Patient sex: M
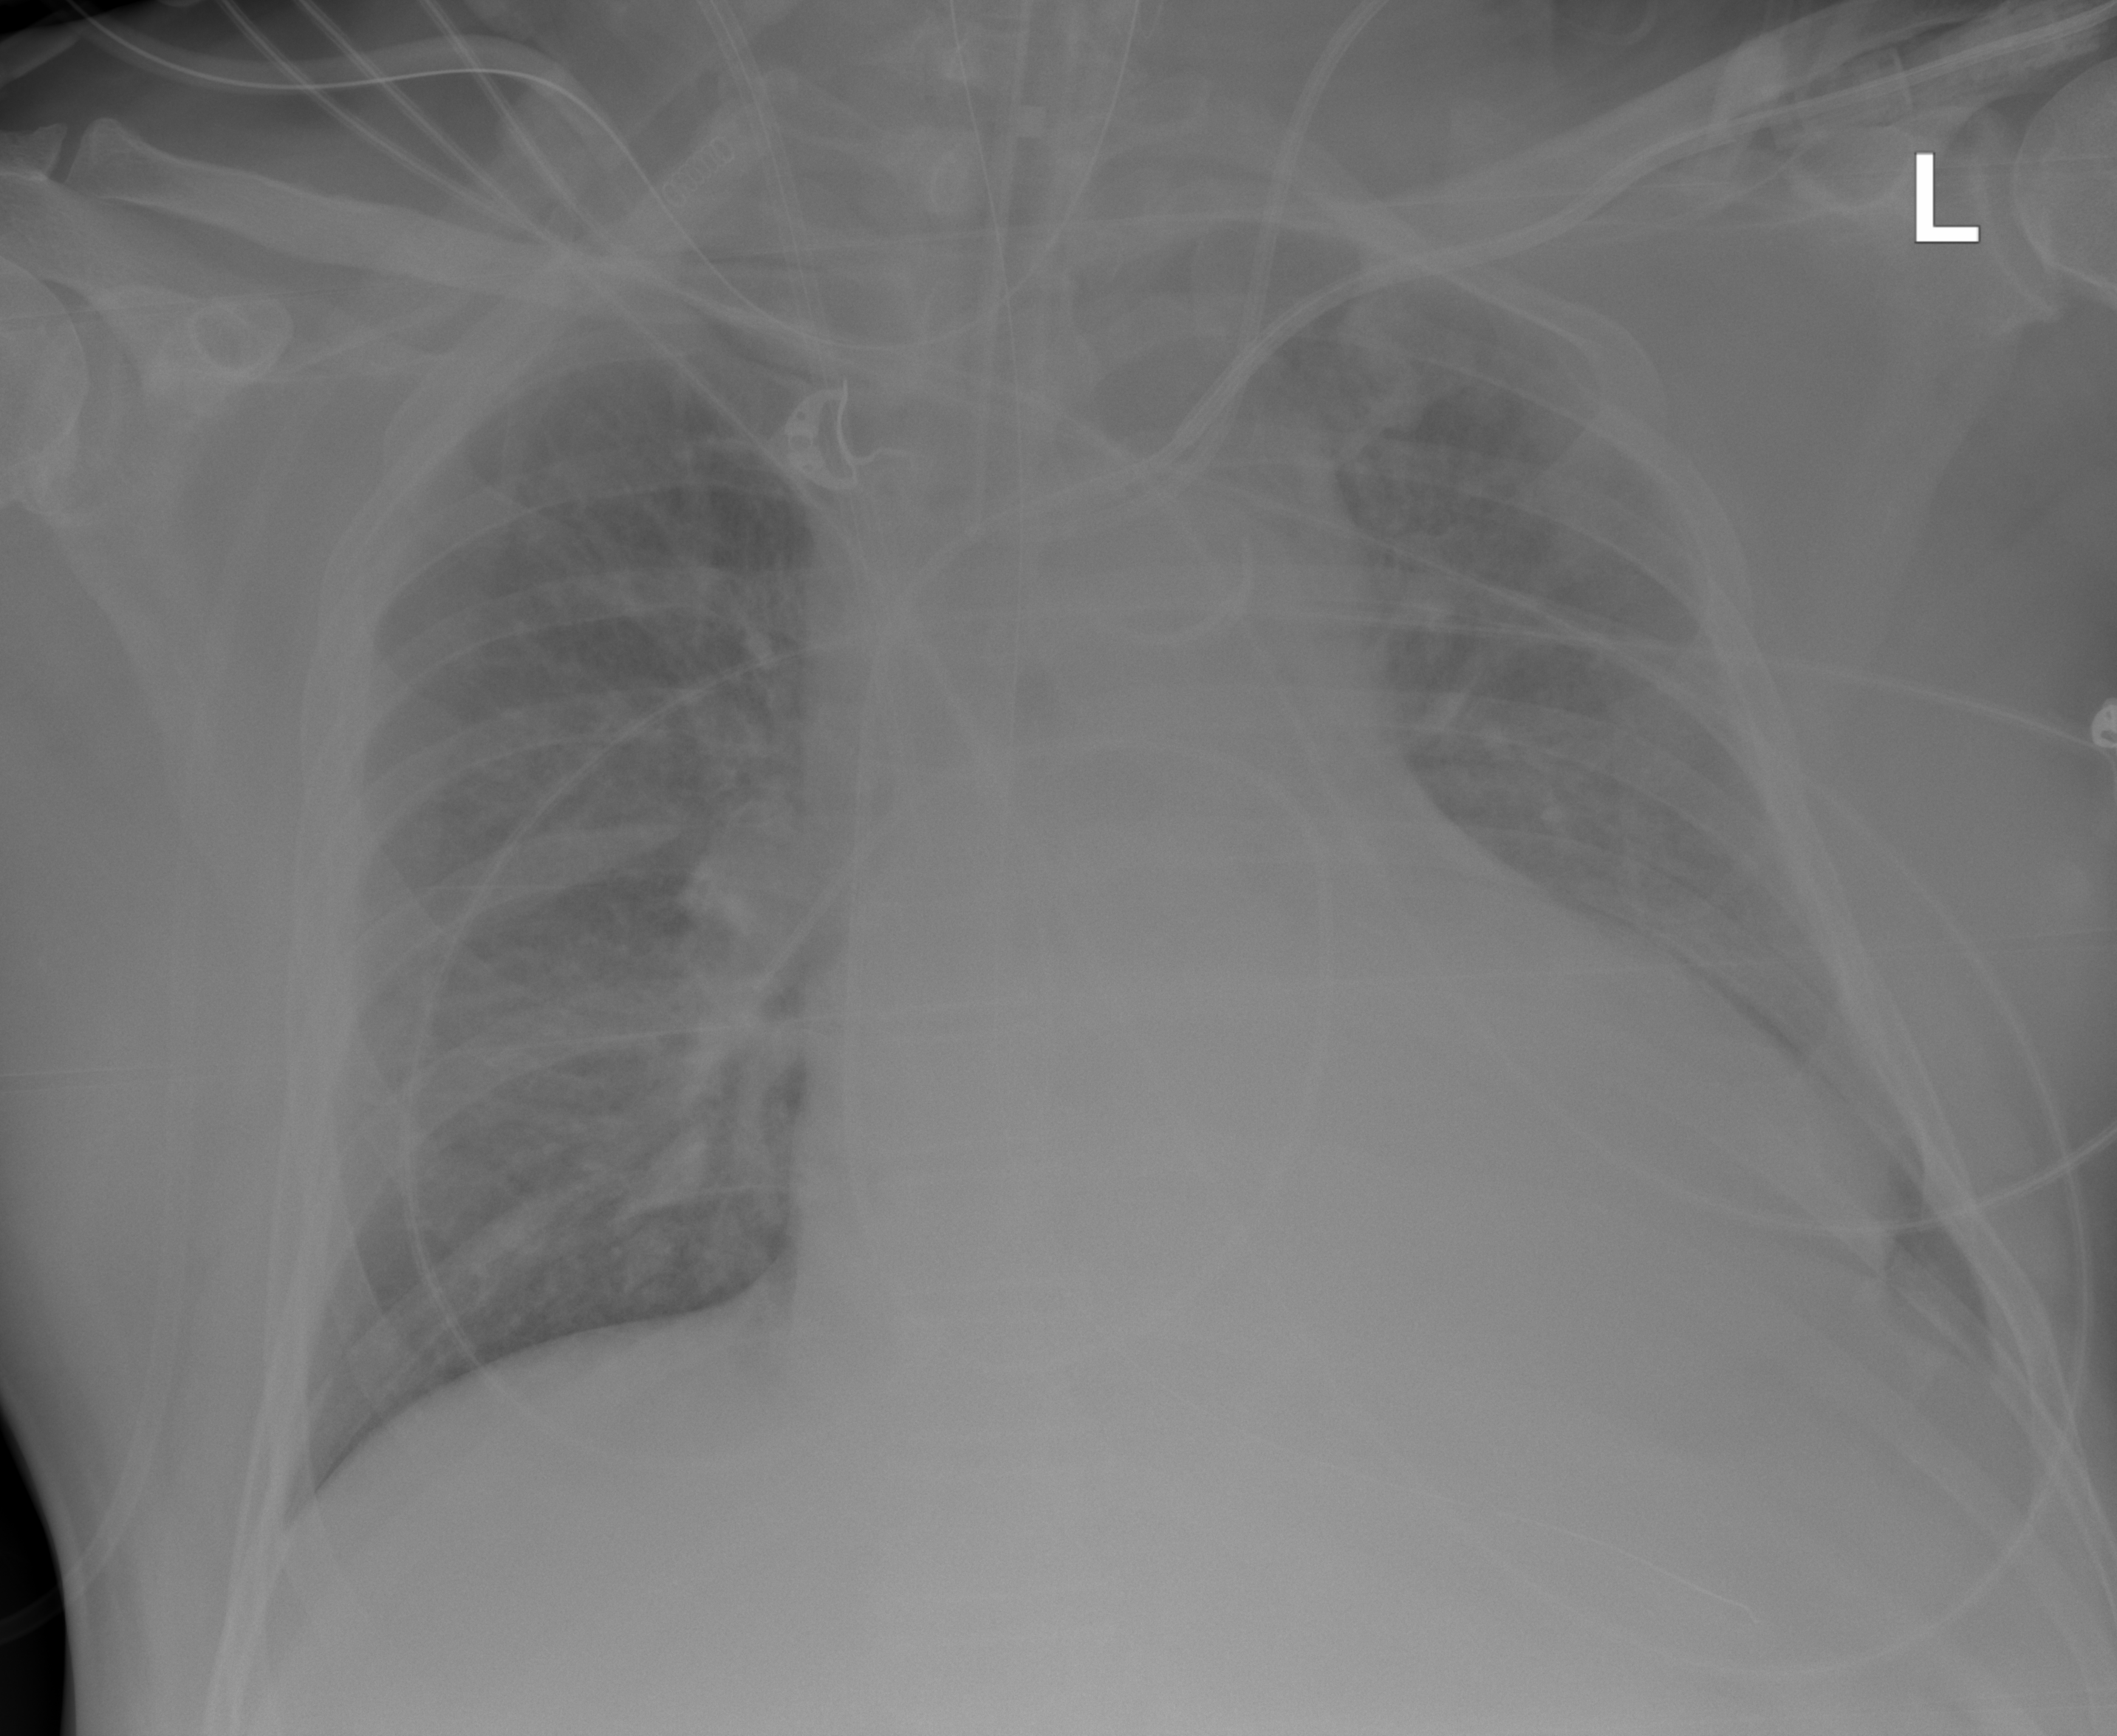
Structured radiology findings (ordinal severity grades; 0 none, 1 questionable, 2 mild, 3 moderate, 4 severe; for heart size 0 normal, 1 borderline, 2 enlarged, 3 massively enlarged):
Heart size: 2
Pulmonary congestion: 2
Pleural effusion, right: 0
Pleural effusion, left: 0
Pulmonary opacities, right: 0
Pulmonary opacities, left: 0
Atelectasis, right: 2
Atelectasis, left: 2